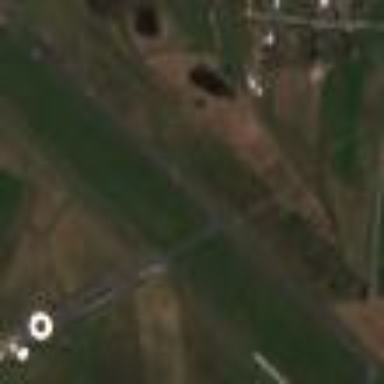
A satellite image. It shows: Asphalt runway at the airport area.